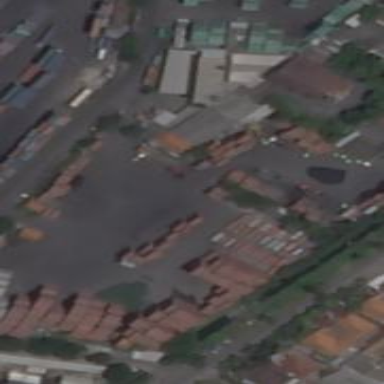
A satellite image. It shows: Industrial area.